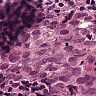
Metastatic tissue present: yes